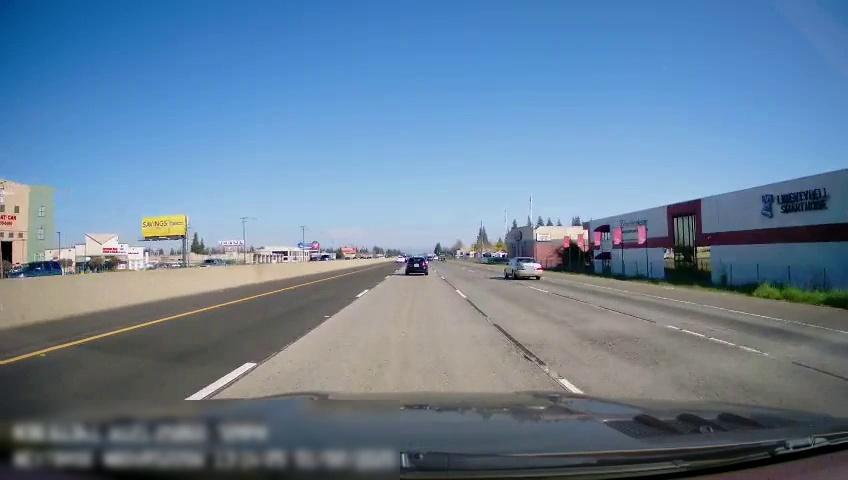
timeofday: Day
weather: Sunny
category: Vehicles | SUV
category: Vehicles | Car
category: Vehicles | Truck
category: Vehicles | Car
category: Drivable Space
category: Vehicles | Car
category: Vehicles | Car
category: Lanes | Alternate Lane
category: Lanes | Alternate Lane
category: Lanes | Current Lane
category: Lanes | Current Lane
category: Lanes | Alternate Lane